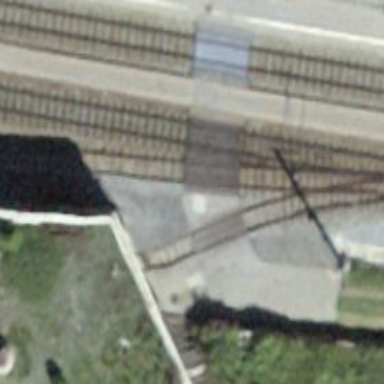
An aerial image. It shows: Level crossing along the railway.